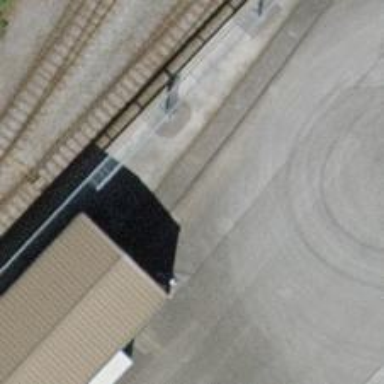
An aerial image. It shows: Rail spur service.